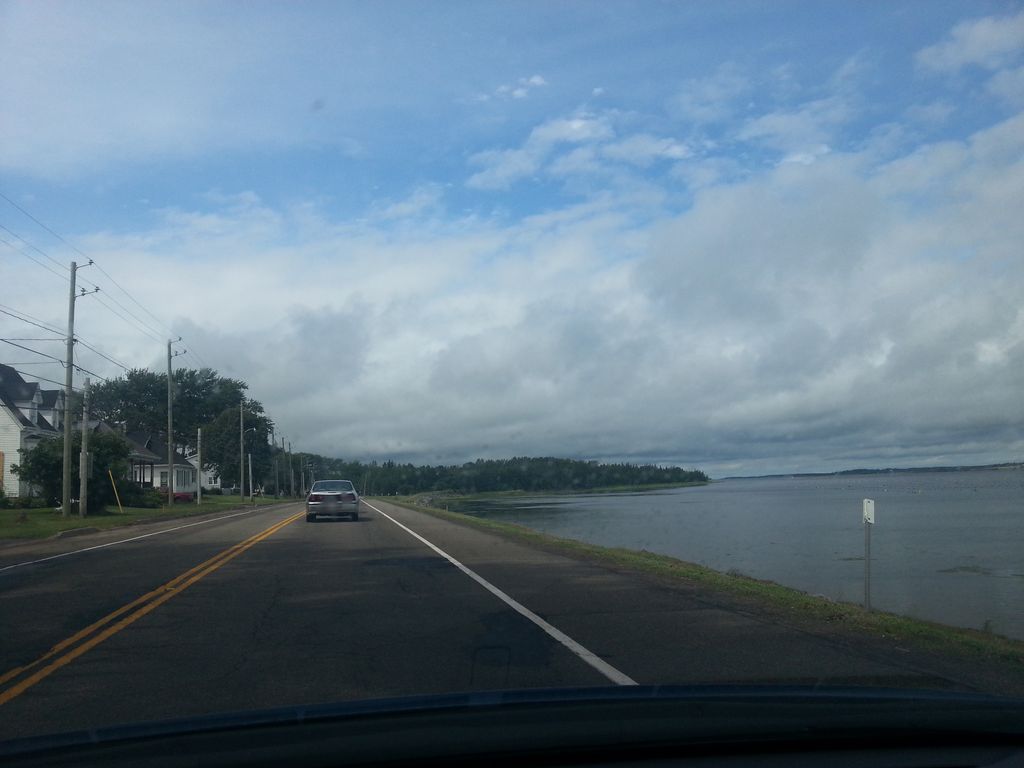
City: charlottetown